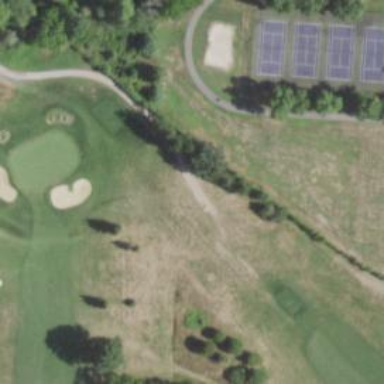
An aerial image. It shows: Path for both road and golf.